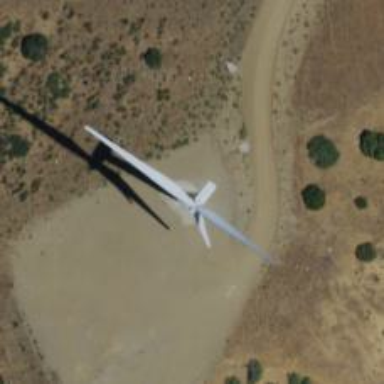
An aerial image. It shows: Wind generator in the form of horizontal axis wind turbine.